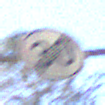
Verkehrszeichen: EndeGeschwindigkeit30
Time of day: MorningAfternoon
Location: Outdoor (Nature)
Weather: Clear
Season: Winter
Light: Natural